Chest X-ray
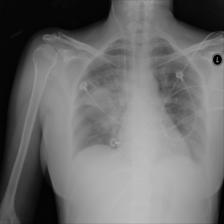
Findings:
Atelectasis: negative
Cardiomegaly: negative
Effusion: negative
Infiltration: positive
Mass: negative
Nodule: negative
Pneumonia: negative
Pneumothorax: negative
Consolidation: positive
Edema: negative
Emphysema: negative
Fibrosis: negative
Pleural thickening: negative
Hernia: negative